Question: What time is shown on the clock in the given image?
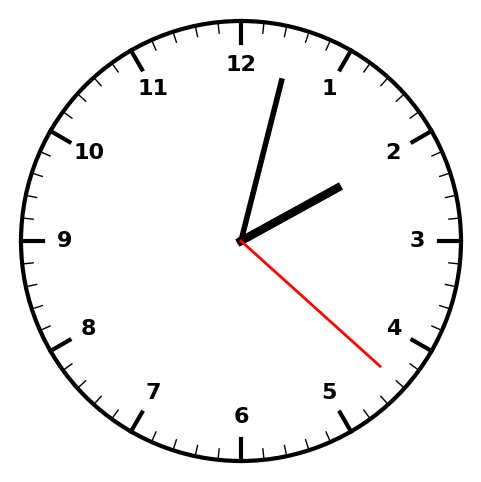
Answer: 02:02:22